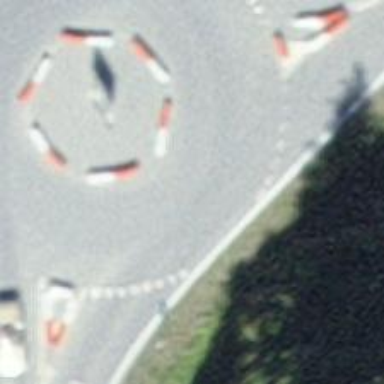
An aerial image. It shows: Tertiary road made of asphalt leading to roundabout junction.